Question: I realize this is a bit of a long shot -- I can't provide a working jsfiddle nor can I provide a subset of code.
I'm putting the finishing touches on this site: <URL> '< Edit: link corrected'
Steps to reproduce:
1. Open the url on an iPad
2. Tap the gear icon in the bottom right-hand corner
3. A bootstrap popover with "Logout" will appear behind the content. From the /store page, you can actually scroll past the end of the products and you will see it appear behind the #page-products div.

On Desktop browsers (Chrome Win, Chrome OSX, Safari OSX) the z-index of the "Logout" popover works as expected - it's set to 'position: relative; z-index: 300;', and the '#page-products' and '.page-content' divs are both set to 'postition: relative; z-index: 202 (and 203)'.
On an iPad however, the z-index isn't being respected. And unfortunately not being privy to any browser dev tools on mobile Safari, I can't play around with the CSS to determine what's causing it. I've tried setting all sorts of parent elements to 'position: relative;' but to no avail.
I've spent a fair bit of time searching around for keywords like "boostrap popover z-index ipad", but still, no luck.
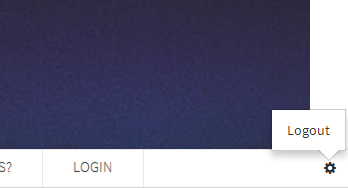
Answer: Setting the 'footer' z-index to 300 fixes it for me, although I don't know if doing that is undesirable for other reasons.
If you're on a Mac you actually use the developer tools with iOS Safari. Download xCode, run the iOS simulator, then navigate to your page. Then, in OSX Safari, under the "Develop" menu choose the page in the "iPad Simulator" section.